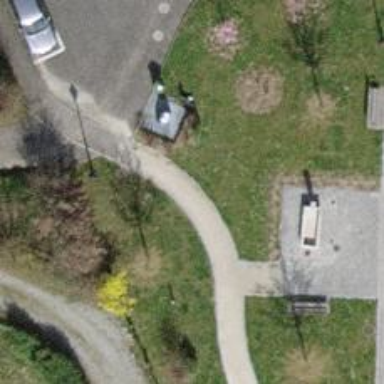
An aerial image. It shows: Footway with fine gravel surface.